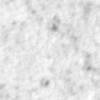
Label: no_change